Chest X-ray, AP view. Patient: 26 years old, sex M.
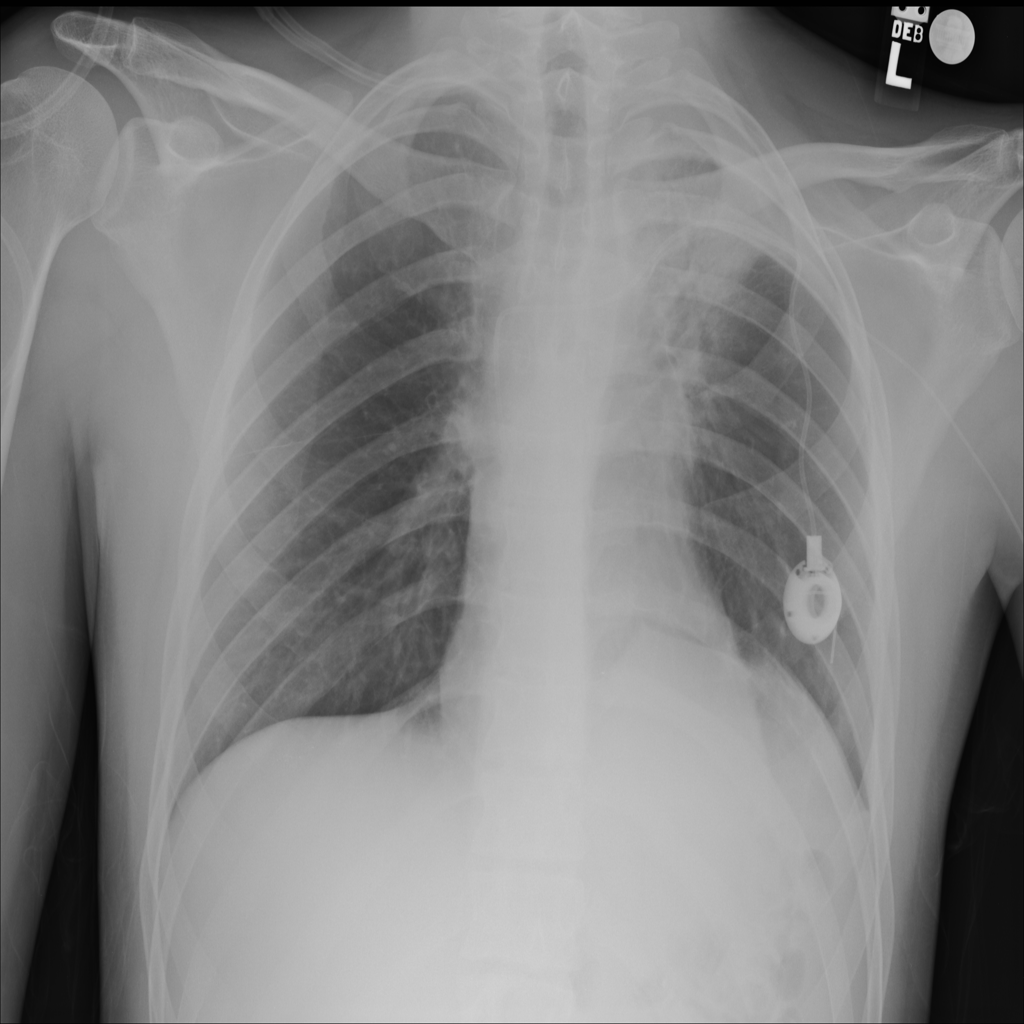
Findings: No Finding